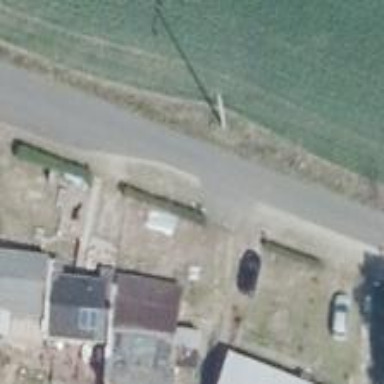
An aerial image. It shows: Minor power line with 3 cables.